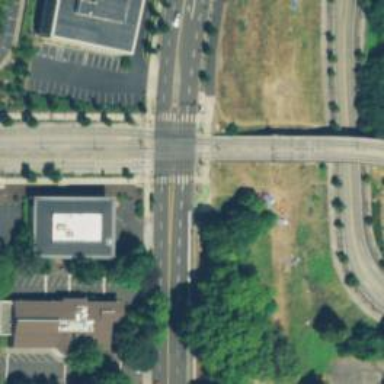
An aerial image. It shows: Busway road.